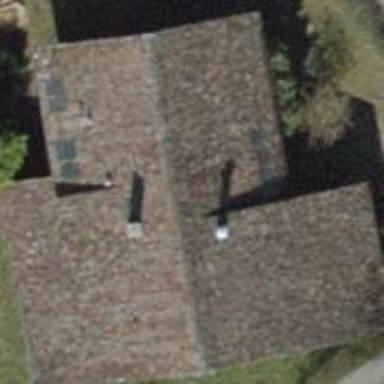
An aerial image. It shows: Gabled building with roof made of roof tiles.